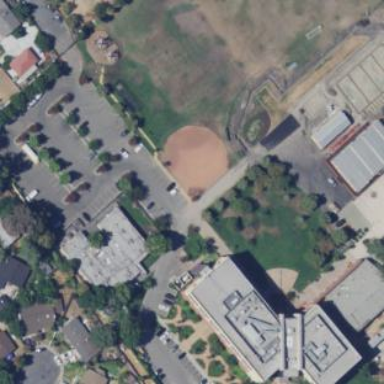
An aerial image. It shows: School.